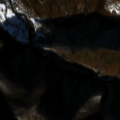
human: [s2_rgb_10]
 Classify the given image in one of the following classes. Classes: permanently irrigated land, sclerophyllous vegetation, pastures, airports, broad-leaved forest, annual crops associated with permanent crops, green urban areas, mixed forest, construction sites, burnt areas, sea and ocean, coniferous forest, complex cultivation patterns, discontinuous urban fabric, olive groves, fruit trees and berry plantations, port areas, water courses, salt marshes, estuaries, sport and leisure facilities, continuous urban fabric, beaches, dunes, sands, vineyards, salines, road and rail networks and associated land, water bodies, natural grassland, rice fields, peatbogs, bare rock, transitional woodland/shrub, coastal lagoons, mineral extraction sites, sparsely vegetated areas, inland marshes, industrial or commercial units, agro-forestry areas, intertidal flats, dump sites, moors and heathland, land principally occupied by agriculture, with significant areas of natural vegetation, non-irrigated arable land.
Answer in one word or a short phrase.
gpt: land principally occupied by agriculture, with significant areas of natural vegetation, broad-leaved forest